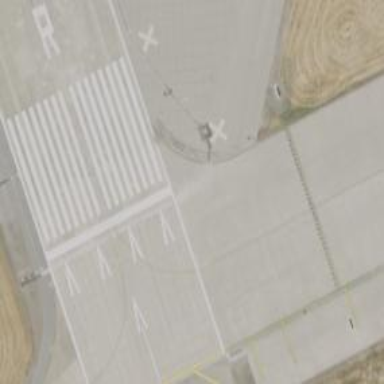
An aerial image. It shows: Image of taxiway at airport.